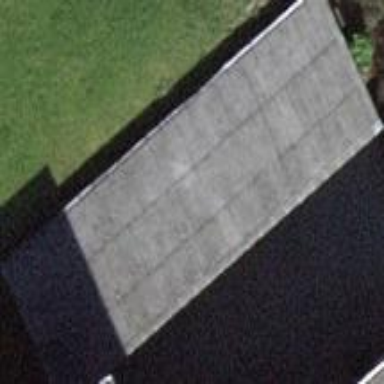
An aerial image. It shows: Garage.